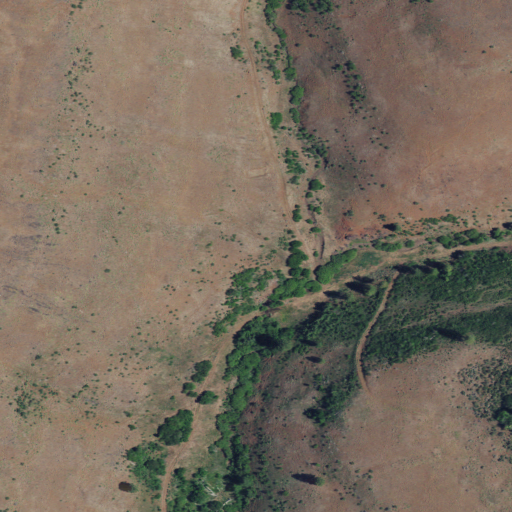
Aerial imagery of valley in Idaho named Telephone Draw containing grassland and shrub